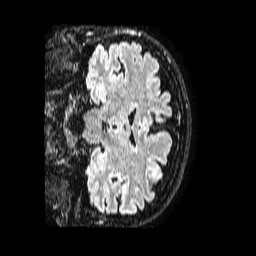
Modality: FLAIR
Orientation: coronal
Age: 70
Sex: female
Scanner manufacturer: philips
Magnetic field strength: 1.5 T
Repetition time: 4.8 s
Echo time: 0.3 s